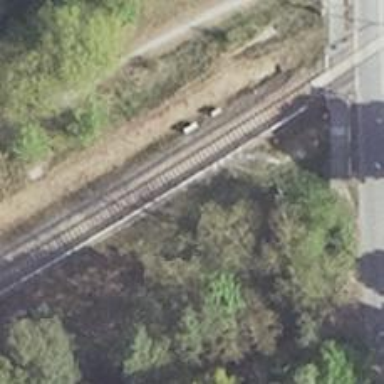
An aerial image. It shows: Solitary milestone along the railway.